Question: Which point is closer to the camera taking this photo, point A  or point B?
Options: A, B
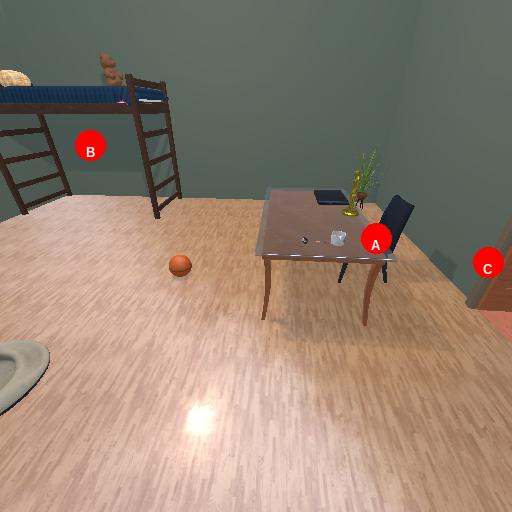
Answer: A